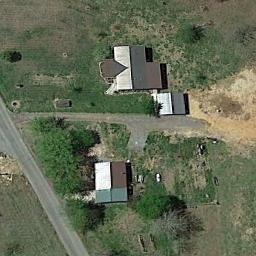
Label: sparse_residential